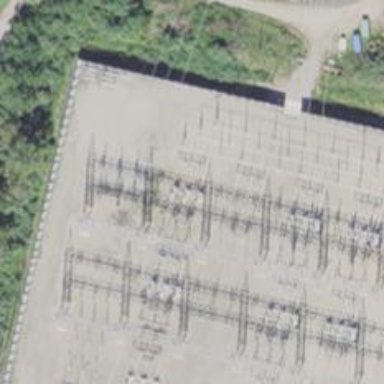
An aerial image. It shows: Switch used for power control.